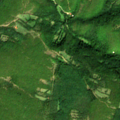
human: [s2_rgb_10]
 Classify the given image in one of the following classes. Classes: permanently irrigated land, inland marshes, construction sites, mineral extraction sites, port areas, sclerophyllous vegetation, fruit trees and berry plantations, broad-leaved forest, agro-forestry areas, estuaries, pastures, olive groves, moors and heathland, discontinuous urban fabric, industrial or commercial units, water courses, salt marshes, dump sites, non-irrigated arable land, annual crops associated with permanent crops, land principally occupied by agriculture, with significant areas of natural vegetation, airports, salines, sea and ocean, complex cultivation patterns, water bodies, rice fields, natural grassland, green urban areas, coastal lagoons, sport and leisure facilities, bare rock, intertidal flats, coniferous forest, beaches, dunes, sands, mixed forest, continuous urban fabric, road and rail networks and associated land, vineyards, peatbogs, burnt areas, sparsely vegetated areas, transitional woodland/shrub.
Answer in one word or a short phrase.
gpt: broad-leaved forest, transitional woodland/shrub